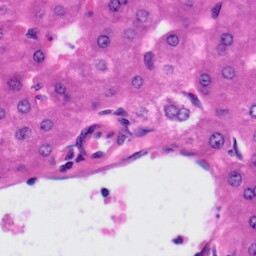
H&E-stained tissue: Liver